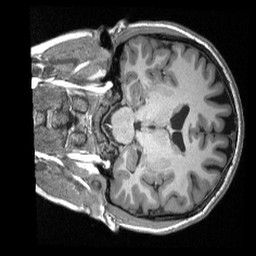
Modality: T1w
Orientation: coronal
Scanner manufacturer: siemens
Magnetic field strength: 3 T
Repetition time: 2.3 s
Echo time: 0.00308 s